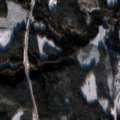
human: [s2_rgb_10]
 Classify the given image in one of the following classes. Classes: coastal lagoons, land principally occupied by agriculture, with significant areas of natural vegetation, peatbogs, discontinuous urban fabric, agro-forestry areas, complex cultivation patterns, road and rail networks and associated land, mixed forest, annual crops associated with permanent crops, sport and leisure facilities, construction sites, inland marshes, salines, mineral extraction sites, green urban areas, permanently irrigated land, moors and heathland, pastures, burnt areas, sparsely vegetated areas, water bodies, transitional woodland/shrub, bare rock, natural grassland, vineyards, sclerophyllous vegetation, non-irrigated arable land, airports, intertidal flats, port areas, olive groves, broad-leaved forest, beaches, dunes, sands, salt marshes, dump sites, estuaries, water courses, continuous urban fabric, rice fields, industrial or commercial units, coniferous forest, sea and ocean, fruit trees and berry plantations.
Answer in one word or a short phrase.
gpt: land principally occupied by agriculture, with significant areas of natural vegetation, coniferous forest, mixed forest